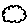
Label: cloud